Question: I have written a small database for students. After getting the data from Terminal, I want to print this data in a pretty table. This Table looks like:
'''
lastname|firstname|enrollement nr|subject|nationality.
'''
But I am not able to print a whole line of data. It means if I want to print informations about one student, the data will be split into two lines. The header of the table will be not split but each line of the table will be split. Here is the code:
'''
void display_db(){
printf("lastname|firstname|enrollement nr|subject |nationality
");
printf("========================================================
");
int i;
for(i=0;i<SIZE;i++){
printf("%10s|%10s|%10d|%10s|%10s
",
(db+i)->lastname,(db+i)->firstname,(db+i)->mNr, (db+i)->subject, (db+i)->nationality);
}
}
'''
Here a picture:

After deleting the special character '
', I modified the code for printing the table. The table is now pretty. Here is the code:
'''
void display_db(){
printf("%10s|%10s|%10s|%30s|%10s
","lastname","firstname","enroll. nr","subject","nationality");
printf("========================================================
");
int i;
for(i=0;i<SIZE;i++){
printf("%10s|%10s|%10d|%30s|%10s
",
(db+i)->lastname,(db+i)->firstname,(db+i)->mNr, (db+i)->subject, (db+i)->nationality);
}
'''
}
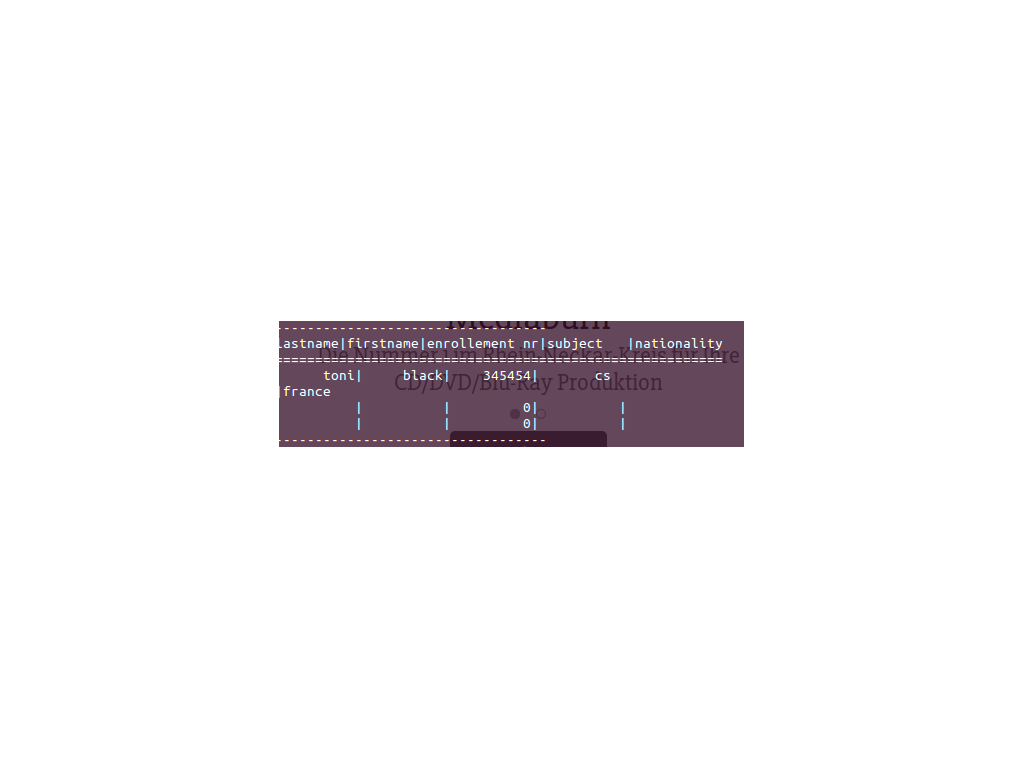
Answer: Remove the trailing newline from the struct element(s)
'''
size_t element_len = strlen(element);
if (element_len && (element[element_len - 1] == '
')) {
element[--element_len] = 0; // remove trailing newline and update element_len
}
'''